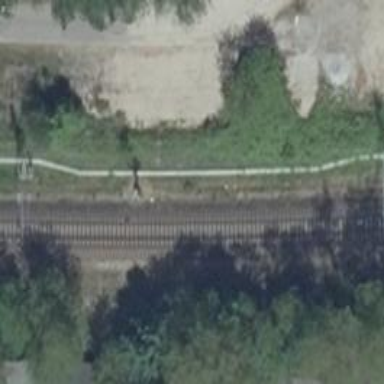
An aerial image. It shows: Railway signal.